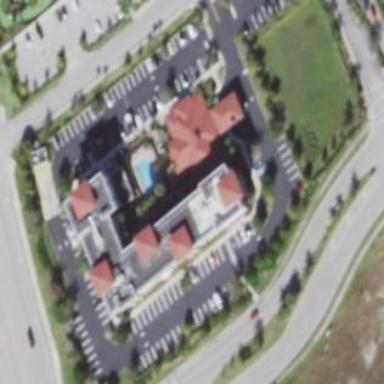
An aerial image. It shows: Hotel.